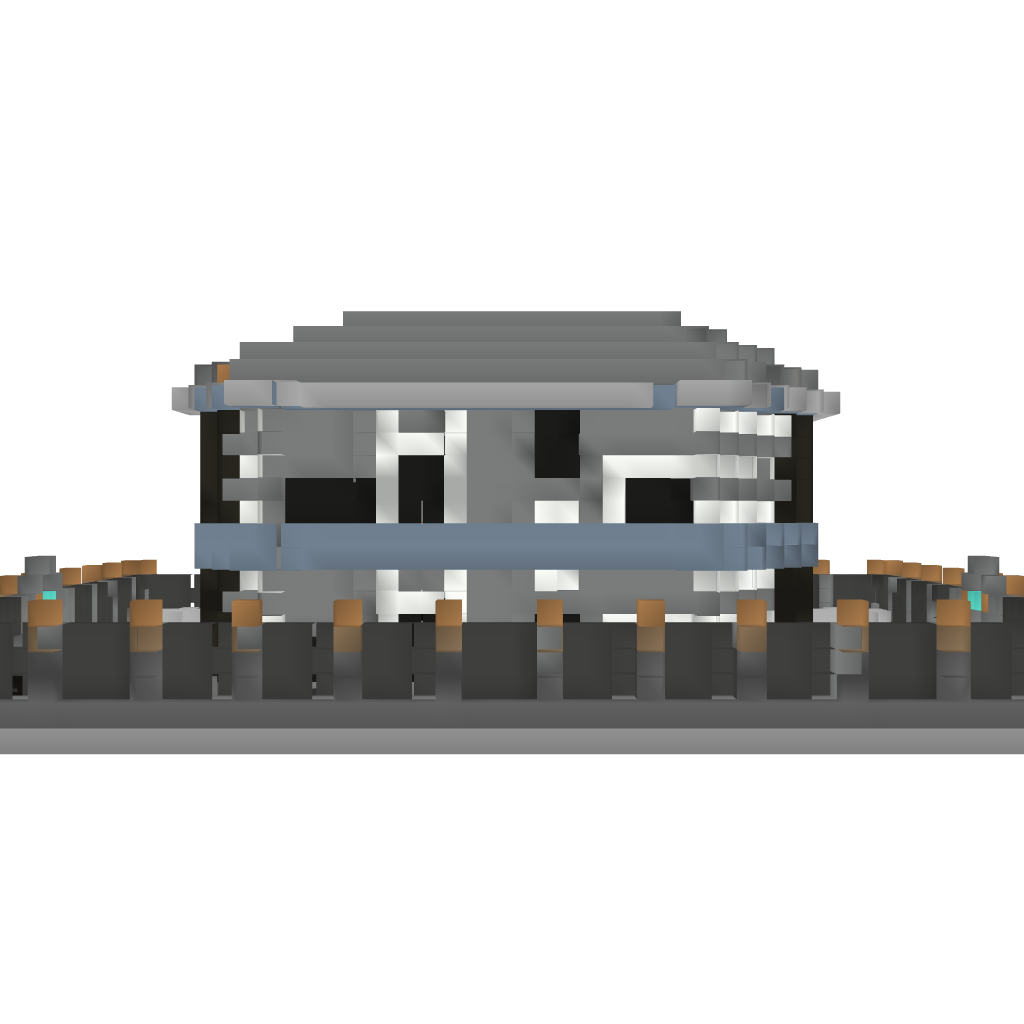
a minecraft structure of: Fancy 2 Floor House